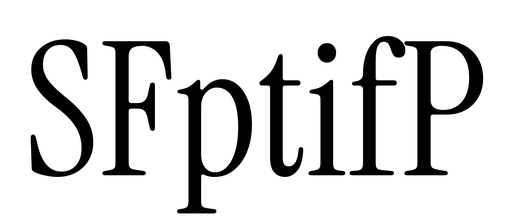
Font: InstrumentSerif-Regular